Question: In my qt application, i have designed status bar with few icons. On the left of my status bar i have added menu icon (QPixmap) when i click that icon i need to show a menu similar to PC start menu. I searched a lot but i did not found Qwidget for this.
This is my qt application window
As per my recent comment i added my edited code below since i cannot add the code in comment section, plz suggest a solution
'''
//Menu Button
menuBtn->setIcon(QPixmap(":/new/prefix1/ic_menu_black.png"));
statusBar()->addWidget(menuBtn);
connect(menuBtn,SIGNAL(clicked(bool)),this,SLOT(showPopupMenu()));
void MainWindow::showPopupMenu(){
QMenu qMenuStart;
QAction qCmdStart1(QString::fromUtf8("Product Details"), &qMenuStart);
qMenuStart.addAction(&qCmdStart1);
QAction qCmdStart2(QString::fromUtf8("Memory Status"), &qMenuStart);
qMenuStart.addAction(&qCmdStart2);
QObject::connect(&qCmdStart1, &QAction::triggered,<URL>{
qDebug() << "Product Details triggered"; }
);
QObject::connect(&qCmdStart2, &QAction::triggered,<URL>{
qDebug() << "Memory Status triggered"; }
);
qMenuStart.exec();
menuBtn->setMenu(&qMenuStart);
qMenuStart.show();
qMenuStart.popup(mapToGlobal(pos() - QPoint(0, qMenuStart.height())));
qDebug()<<"Menu Clicked!";
}
'''
popup menu on click of menu button

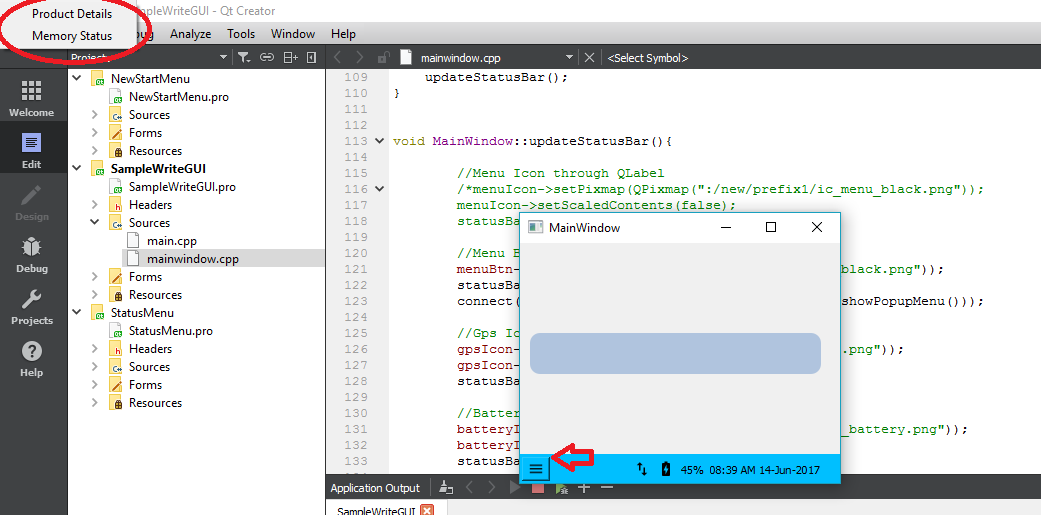
Answer: I took your sample code and changed it to illustrate what I described in my latest comments:
Add a member variable to the 'MainWindow' declaration:
'''
QMenu *menuStart;
'''
The changed sample code:
'''
// configure start menu:
menuStart = new QMenu(menuBtn);
menuStart->addAction(QString::fromUtf8("Product Details"),
<URL>{
qDebug() << "Product Details triggered"; }
);
menuStart->addAction(QString::fromUtf8("Memory Status"),
<URL>{
qDebug() << "Memory Status triggered"; }
);
//Menu Button
menuBtn->setIcon(QPixmap(":/new/prefix1/ic_menu_black.png"));
menuBtn->setMenu(menuStart);
statusBar()->addWidget(menuBtn);
connect(menuBtn,SIGNAL(clicked(bool)),this,SLOT(showPopupMenu()));
'''
Note:
I set 'menuBtn' as parent of the 'menuStart'. Thus, 'menuBtn' should manage the destruction of 'menuStart' when it is destroyed itself.
The signal handler becomes shorter respectively:
'''
void MainWindow::showPopupMenu()
{
menuStart->show(); // <-- trick to force layout of the menu before height() is called
// position menu relative to menuBtn at popup
menuStart->popup(
mapToGlobal(menuBtn->pos() - QPoint(0, menuStart->height())));
qDebug()<<"Menu Clicked!";
}
'''
I did it carefully but couldn't test it (as it's no MCVE). So, please, take this with a "grain of salt".
Note:
I just realized that you use the "pre-Qt5" style of connecting signal handlers. Qt5 introduced a nice <URL>
Update about Lambdas:
The brackets '[]' can be used to add variables to the (or context) of the lambda. If it is empty (as I used it) only global variables and functions can be used. Using '[this]' means the current 'this' pointer is added to the environment. Thus, the lambda may access member variables of the current class instance.
When I recognized lambdas the first time, I saw often '[=]' meaning the lambda gets the current context of the calling function (e.g. copies of every local function variable). I personally consider this as dangerous, especially for signal handlers. I will elaborate this a little bit:
The environment of a lambda allows to access "variables from outside" in the lambda body. Variables may be added by value or by reference. If a variable is provided by reference, it may be accessed in the lambda body but it will not grant that the life-time of the "outside" variable is long enough. (If it is not it results in a "dangling reference" with the same like a dangling pointer.) Does it help to prevent references at all? No. It is fine for primitive types (e.g. 'int' or 'float') but could be inefficient (or even semantically wrong) for objects. Using pointer to objects instead, is as dangerous as using references. Thus, the enviroment of a lambda should be used with .
As a rule of thumb, I personally use the following method to implement lambdas: I always start with an empty environment ('[]'). If I recognize a variable which I need in the lambda I add it to the environment whereby I consider its sufficient lifetime (or look for an alternative).
Update:
As I'm a personal fan of <URL> menu icon as SVG file:
'''
<?xml version="1.0" encoding="ISO-8859-1" standalone="no"?>
<!DOCTYPE svg PUBLIC "-//W3C//DTD SVG 20010904//EN"
"http://www.w3.org/TR/2001/REC-SVG-20010904/DTD/svg10.dtd">
<svg xmlns="http://www.w3.org/2000/svg"
xmlns:xlink="http://www.w3.org/1999/xlink"
width="32" height="32">
<title>Start Menu</title>
<desc>Start Menu</desc>
<rect id="line"
x="4" y="6" width="24" height="4"
style="stroke:none;fill:#444"/>
<use xlink:href="#line" transform="translate(0,8)"/>
<use xlink:href="#line" transform="translate(0,16)"/>
</svg>
'''
You may save this in a text file 'ic_menu_black.svg' and try to load it in your app.
Qt's importer has unfortunately only limited support of SVG. Thus, not every trick which is possible in SVG will work correctly in Qt. Therefore, I modified a copy of an icon out of our Qt application to be sure that will work.